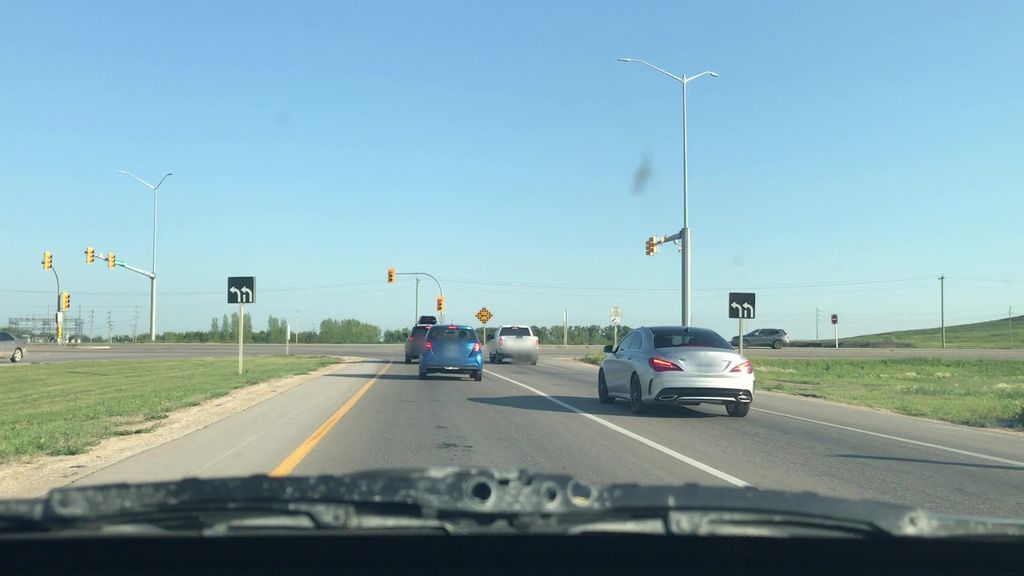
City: winnipeg